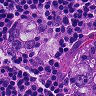
Metastatic tissue present: yes